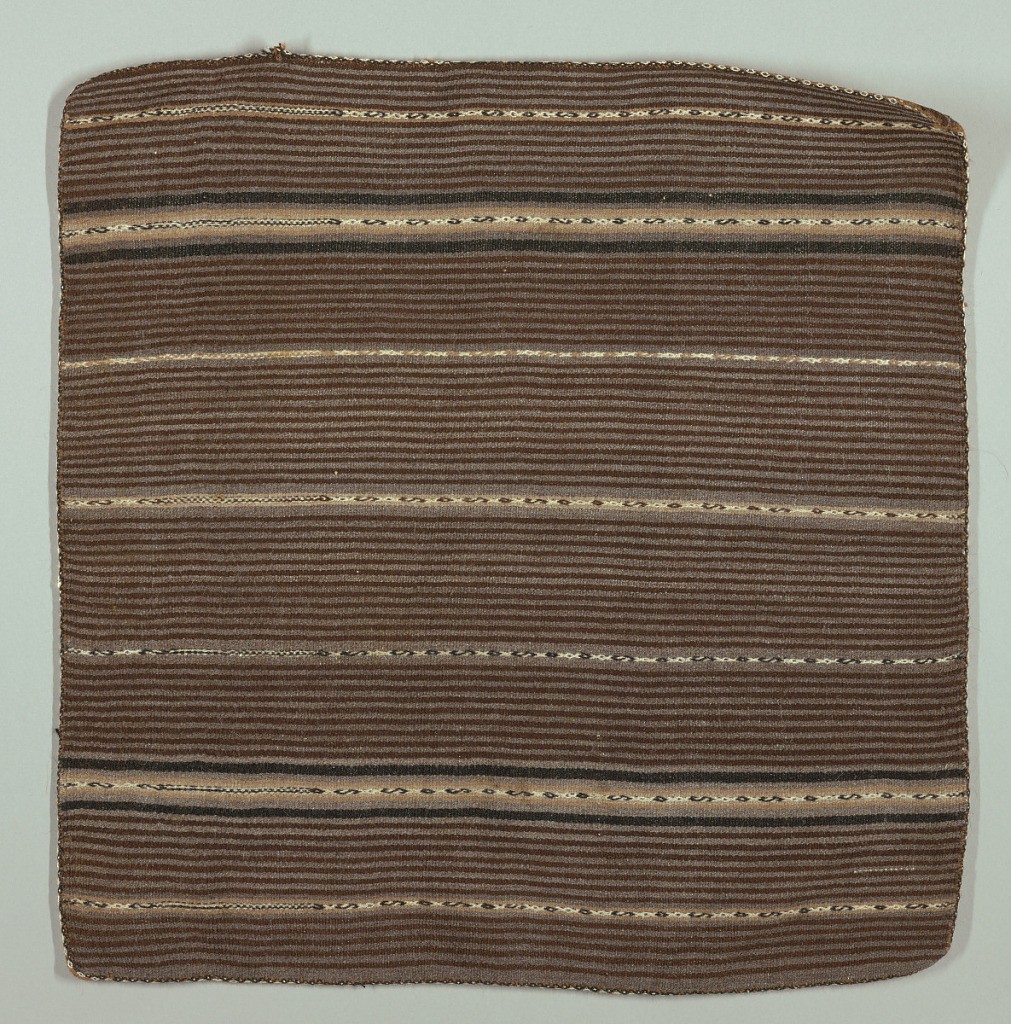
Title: Textile
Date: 19th century
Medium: wool Technique: warp rep with warp-patterned stripes
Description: Contained square with thin stripes in two shades of brown with broader stripes at intervals in tans, black, white with narrow geometrically patterned central stripe. Edged on four sides with fancy buttonhole stitch in black, tan, and white wool.